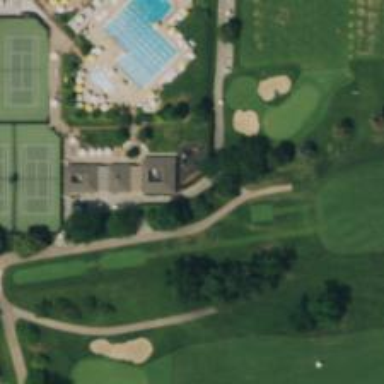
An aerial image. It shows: Path with grade1 track type. It is Golf Cart path.